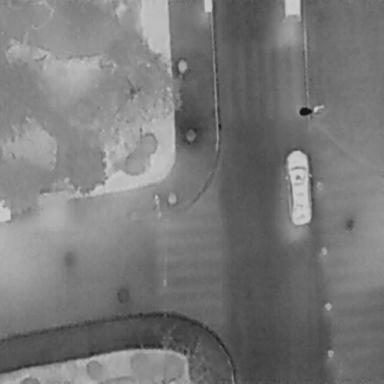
There is a Car in the infrared image.